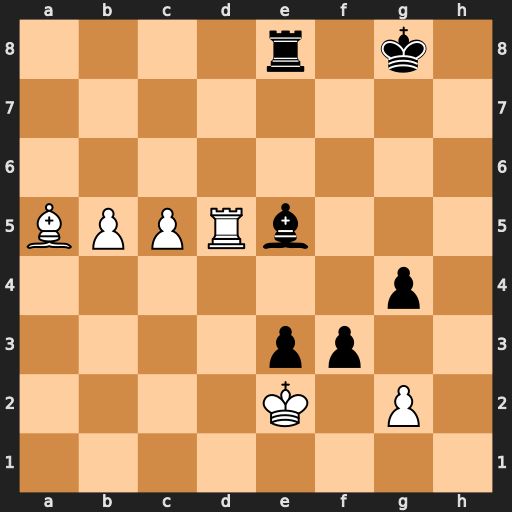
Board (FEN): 4r1k1/8/8/BPPRb3/6p1/4pp2/4K1P1/8
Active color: w
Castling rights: -
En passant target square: -
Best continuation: gxf3 gxf3+ Kxf3